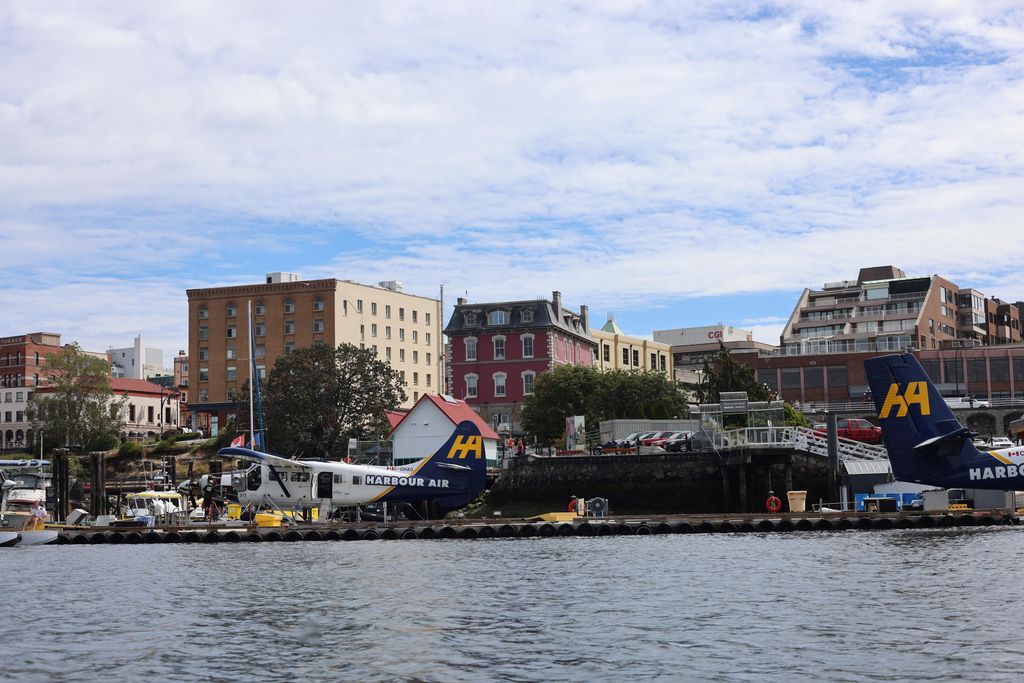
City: victoria